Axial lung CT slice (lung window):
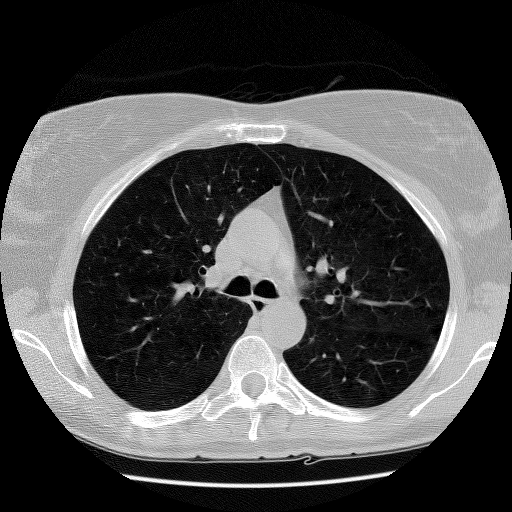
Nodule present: no